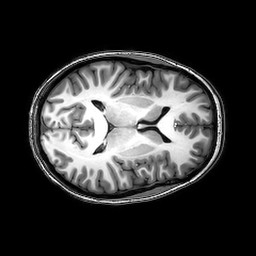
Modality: T1w
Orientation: axial
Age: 25
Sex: female
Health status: healthy
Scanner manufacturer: philips
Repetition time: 0.008215 s
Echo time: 0.00376 s